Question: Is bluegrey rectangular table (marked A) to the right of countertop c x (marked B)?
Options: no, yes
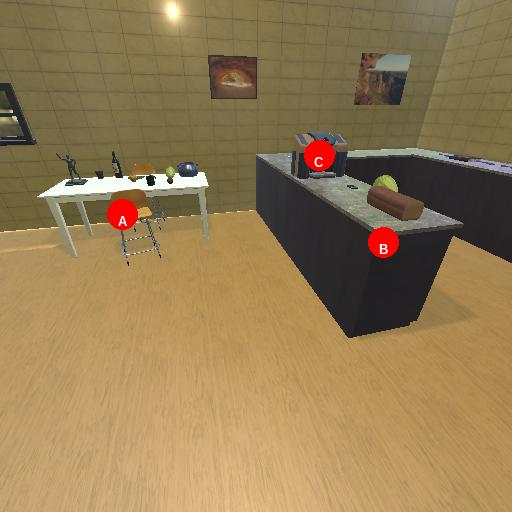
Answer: no